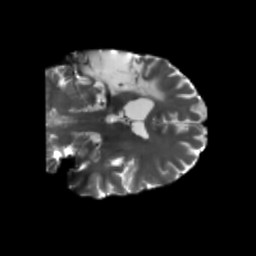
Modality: T2w
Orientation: coronal
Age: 43
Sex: male
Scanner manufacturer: siemens
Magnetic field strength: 3 T
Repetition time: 5.47 s
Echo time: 0.0854 s